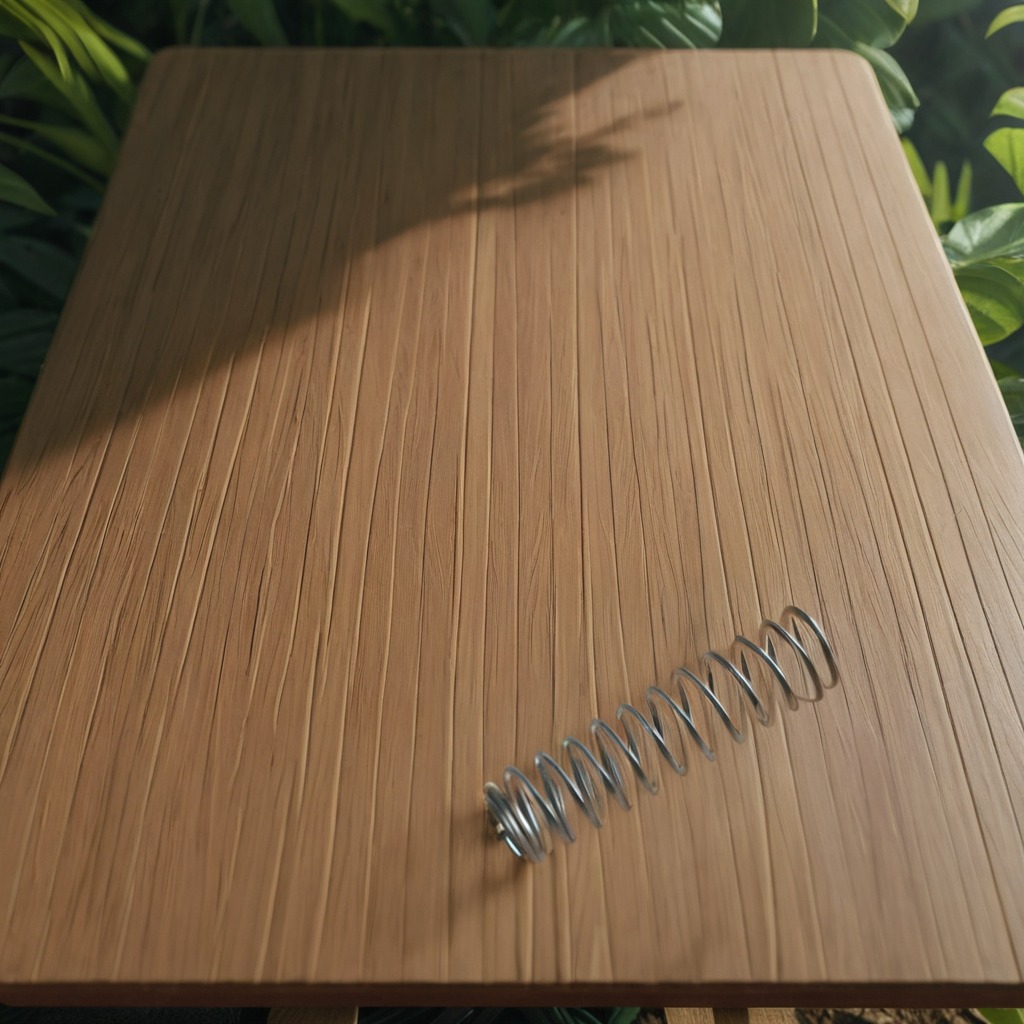
A coiled metal spring is lying on a wooden table.